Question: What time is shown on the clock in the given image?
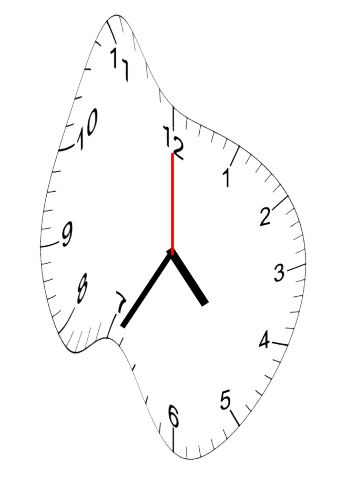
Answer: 04:35:00